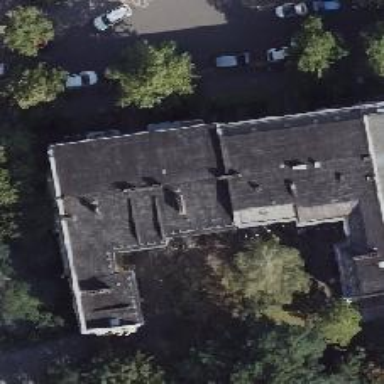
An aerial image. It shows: Veterinary facility.